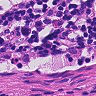
Metastatic tissue present: no